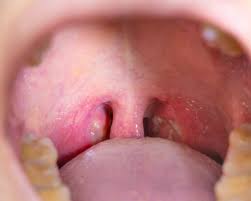
Condition: Mouth Ulcer